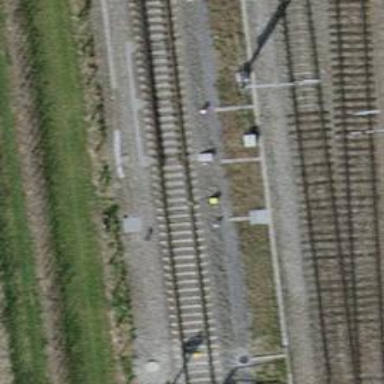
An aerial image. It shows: Railway switch.